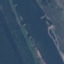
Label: River